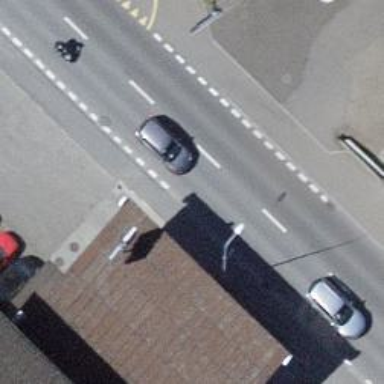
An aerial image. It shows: Asphalt road with primary classification. The road has separate sidewalks on both sides.